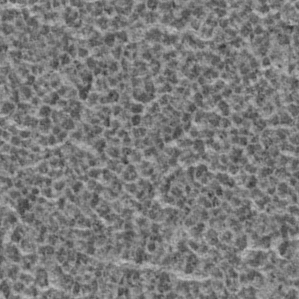
Label: frost